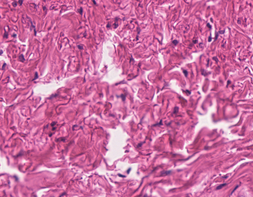
Tumor epithelial tissue: no
Tumor-associated stroma tissue: yes
Normal tissue: no